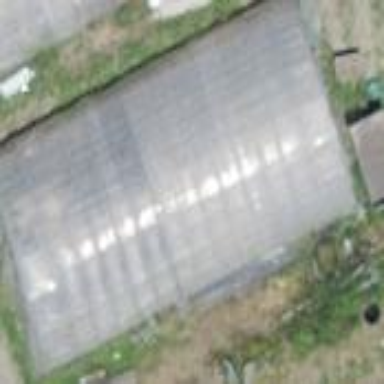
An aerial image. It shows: Greenhouse.